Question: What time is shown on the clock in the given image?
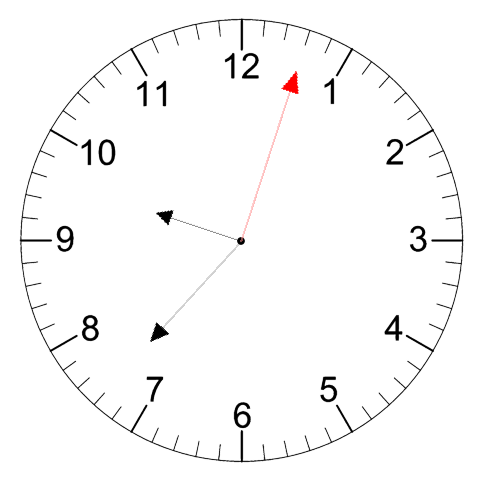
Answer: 09:37:03